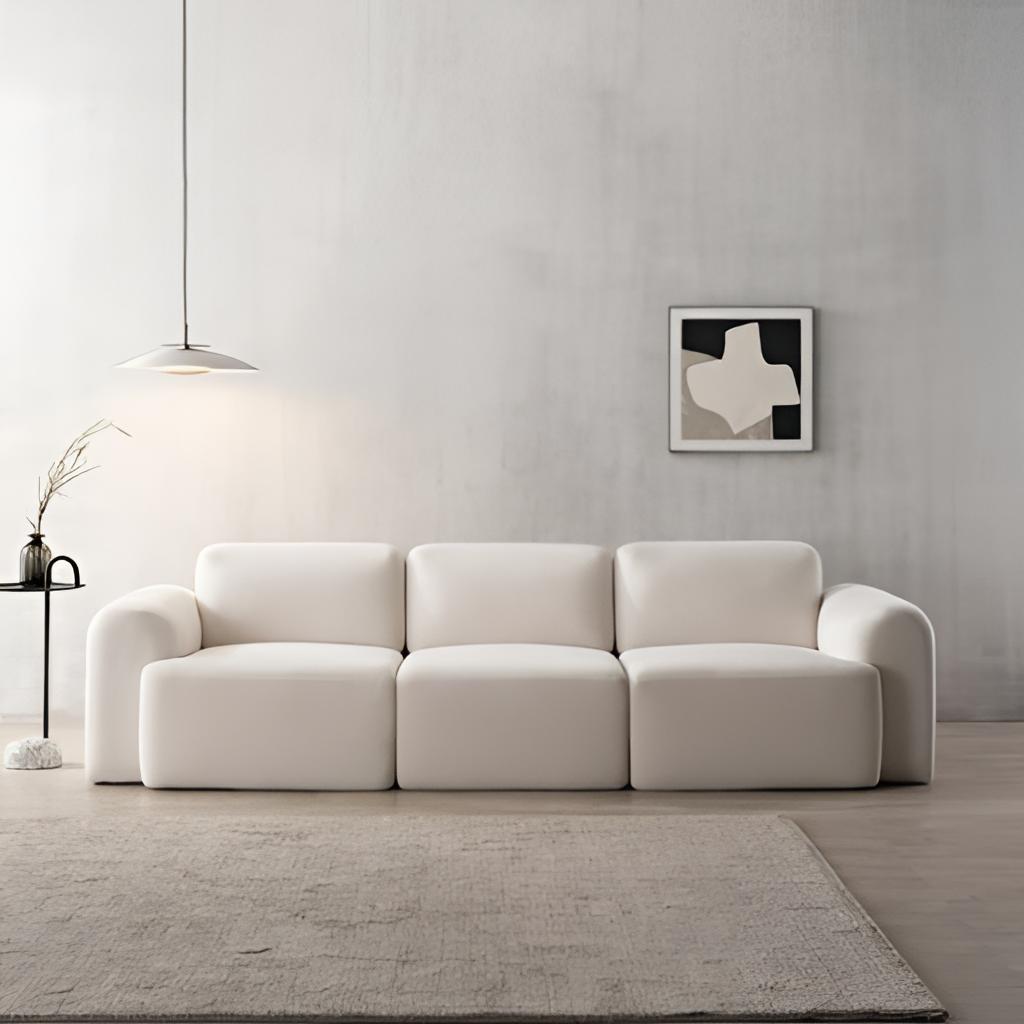
living room, leather sofa, gray paint wallpaper, with solid pattern, minimalist, wood flooring, with plank pattern